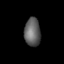
Tissue: lung
Cell type: Epithelial cells
Senescence score: 0.1632
Nuclear area (px): 450
Mean DAPI intensity: 95.416